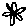
Label: flower